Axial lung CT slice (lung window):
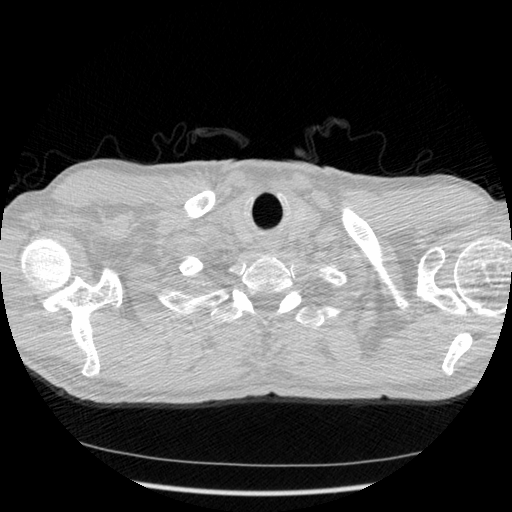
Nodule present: no